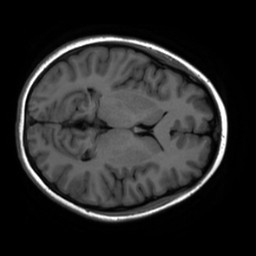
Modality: inplaneT1
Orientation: axial
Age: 21
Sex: female
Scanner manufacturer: ge
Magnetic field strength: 3 T
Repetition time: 2.499 s
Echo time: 0.02513 s